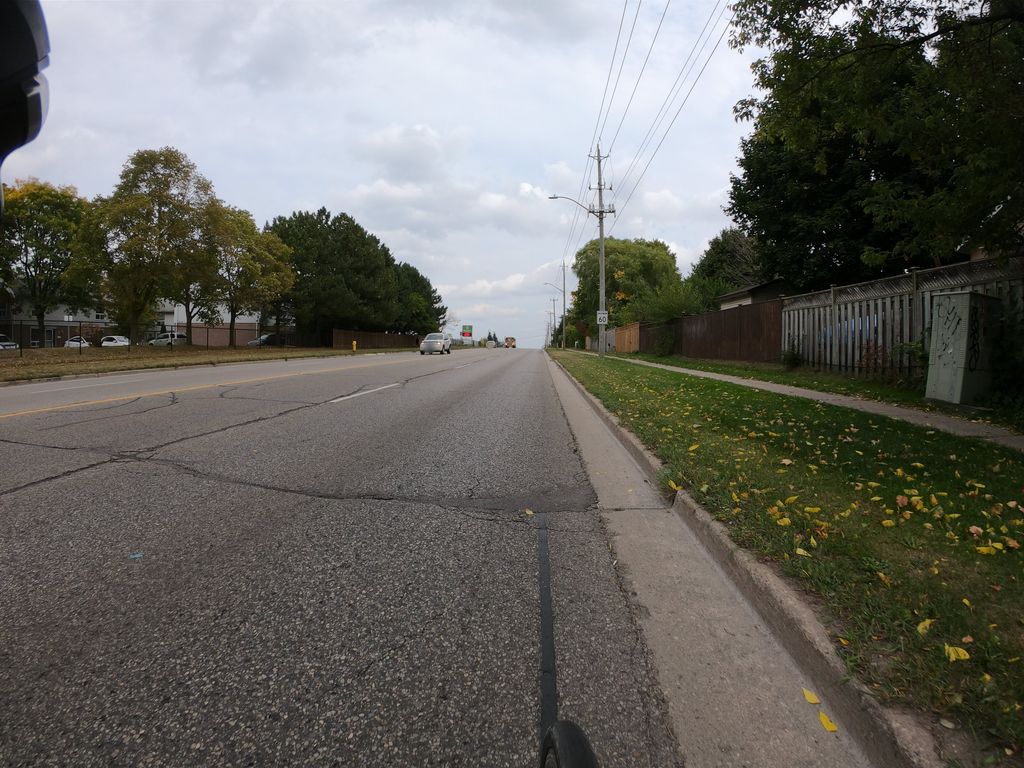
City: kitchener-waterloo